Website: walmart
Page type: billing-address
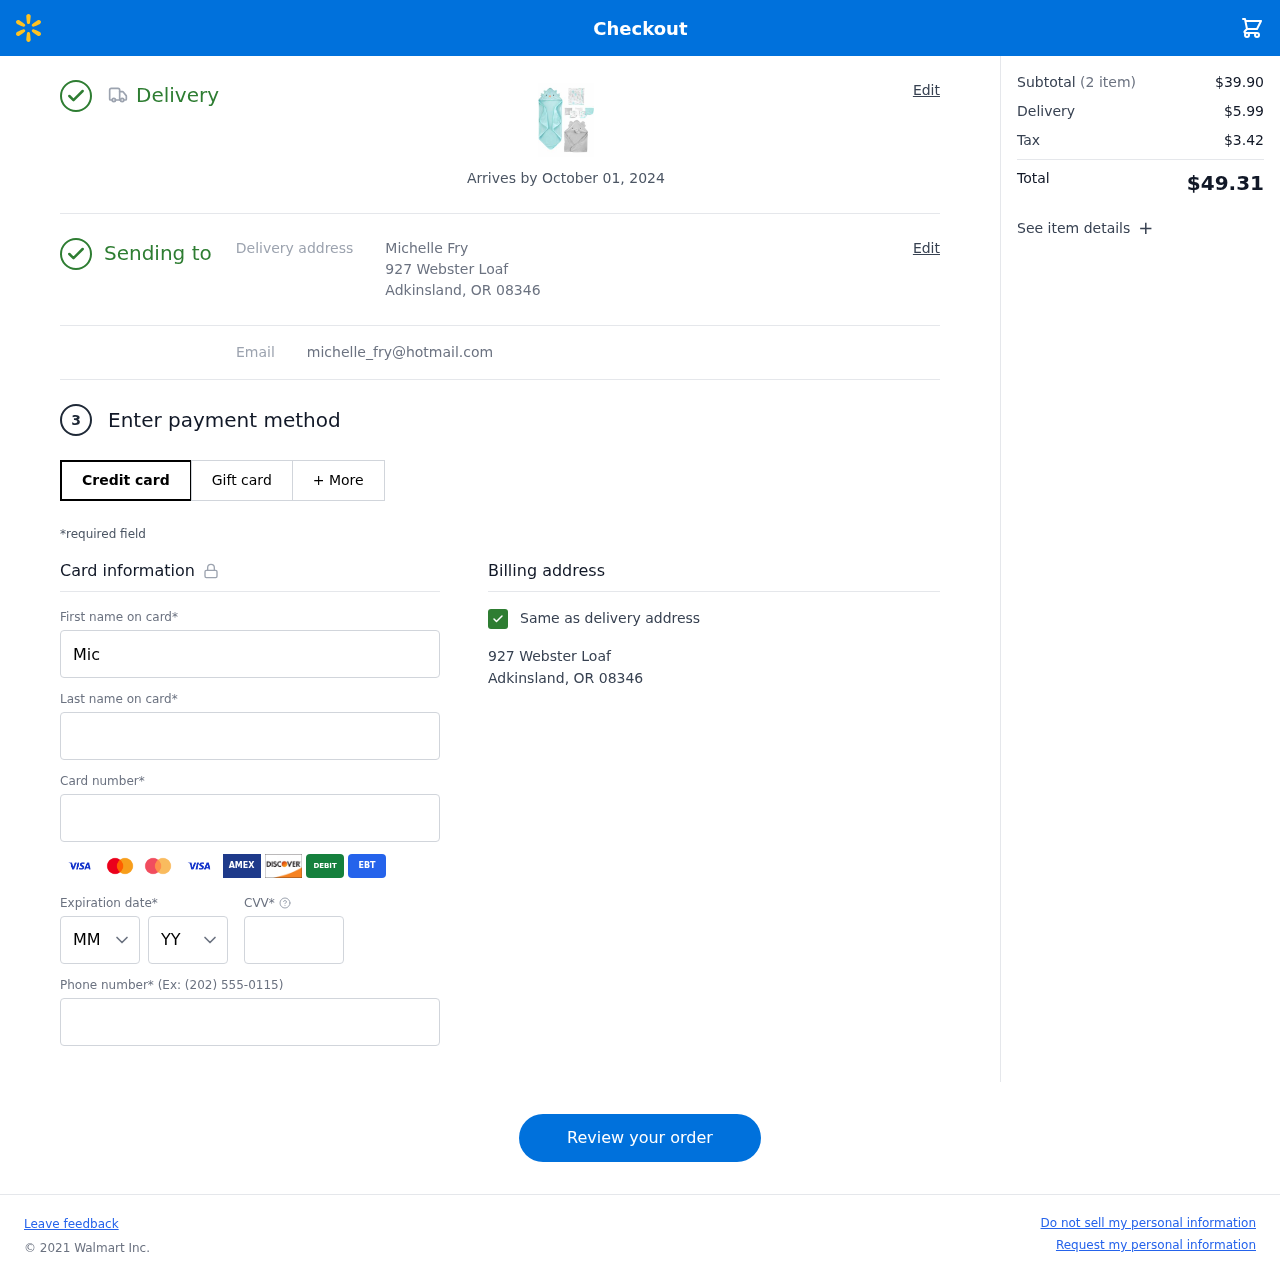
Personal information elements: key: PII_CARD_CVV
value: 6166
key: PII_CARD_EXPIRY_MONTH
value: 08
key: PII_CARD_EXPIRY_YEAR
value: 26
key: PII_CARD_NUMBER
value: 3418 0622 1712 910
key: PII_EMAIL
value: michelle_fry@hotmail.com
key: PII_FIRSTNAME
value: Michelle
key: PII_FULLNAME
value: Michelle Fry
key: PII_LASTNAME
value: Fry
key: PII_PHONE
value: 6503580662
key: PII_STREET
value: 927 Webster Loaf
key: PII_CITY_STATE_ZIP
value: Adkinsland, OR 08346
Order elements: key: ORDER_DELIVERY_DATE
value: Arrives by October 01, 2024
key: ORDER_NUM_ITEMS
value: (2 item)
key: ORDER_SUBTOTAL
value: $39.90
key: ORDER_SHIPPING_COST
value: $5.99
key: ORDER_TAX
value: $3.42
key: ORDER_TOTAL
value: $49.31